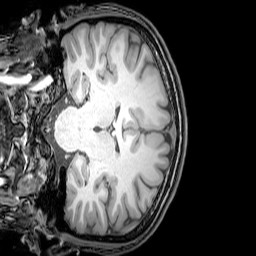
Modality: T1w
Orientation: coronal
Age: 20
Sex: male
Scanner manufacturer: philips
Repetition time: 0.008243 s
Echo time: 0.0038 s